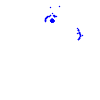
Particle: pion